Question: I have a drawing application using html5 canvas. When the user is drawing and pen slips out of the canvas area, chrome highlights html elements on the page in light blue or yellow.

This is disruptive to the drawing experience. Is there a way to prevent such highlight from happening?
The event handling and drawing code is based off of this post: <URL>
'''
var x ;
var y ;
var lower = $('#lower').get(0).getContext('2d') ;
var upper = $('#upper').get(0).getContext('2d') ;
var dragging = false ;
function drawStroke(ctx){
var i ;
ctx.strokeStyle='rgba(0,0,0,0.5)' ;
ctx.lineWidth=10 ;
ctx.beginPath() ;
ctx.moveTo(x[0],y[0]) ;
for (i=1; i < x.length; i++){
ctx.lineTo(x[i],y[i]) ;
}
ctx.stroke() ;
}
$('#upper').mousedown(function(e){
x=[e.layerX];
y=[e.layerY];
dragging=true}) ;
$('#upper').mousemove(function(e){
if (dragging){
x.push(e.layerX);
y.push(e.layerY);
upper.clearRect(0,0,upper.canvas.width,upper.canvas.height) ;
drawStroke(upper) ;
}}) ;
$('#upper').mouseup(function(e){
dragging = false ;
upper.clearRect(0,0,upper.canvas.width,upper.canvas.height) ;
drawStroke(lower) ;
}) ;
'''
If you add some h1 tags above the canvas tags then draw on the canvas, dragging outside the bounding box, you will see a blue highlight. Is there a way to prevent this behavior?
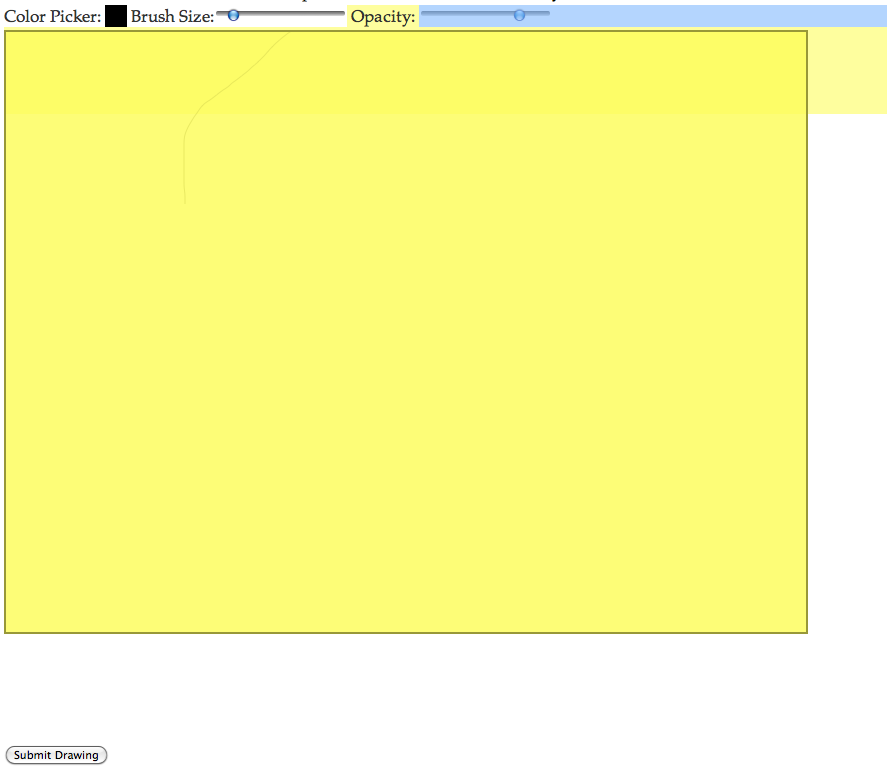
Answer: Apply the following CSS class to the elements that should be unselectable. It can also just be applied to body (though, best practise might be to only disable user selection on elements that really need it).
'''
.unselectable {
-webkit-user-select: none;
-moz-user-select: none;
user-select: none;
}
'''
JS (only needed for IE < 10):
'''
// the onselectstart way for navigator.appName === "Microsoft Internet Explorer"
document.onselectstart = function() { return false; };
'''
but it might also be interesing for the app: If you select a big lineWidth in the jsFiddle and move the mouse very slowly, you can see some ugly effects (blocks) in the sketches. Always check that the distance from the onmousemove (while dragging) coordinate to the last coordinate is not too small. For example, only add the coordinates to the sketch if the distance is more than about 1/6 of the linewith.